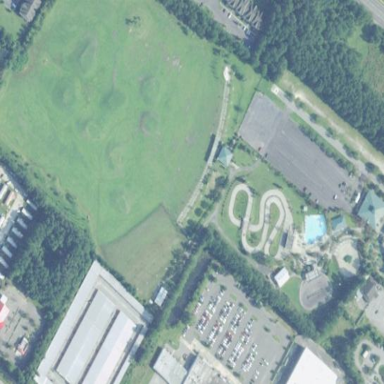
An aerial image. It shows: Theme park.